Interaction volume radius: 10 \u00c5
Interaction volume height: 15 \u00c5
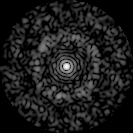
Disorder parameter: 0.8178